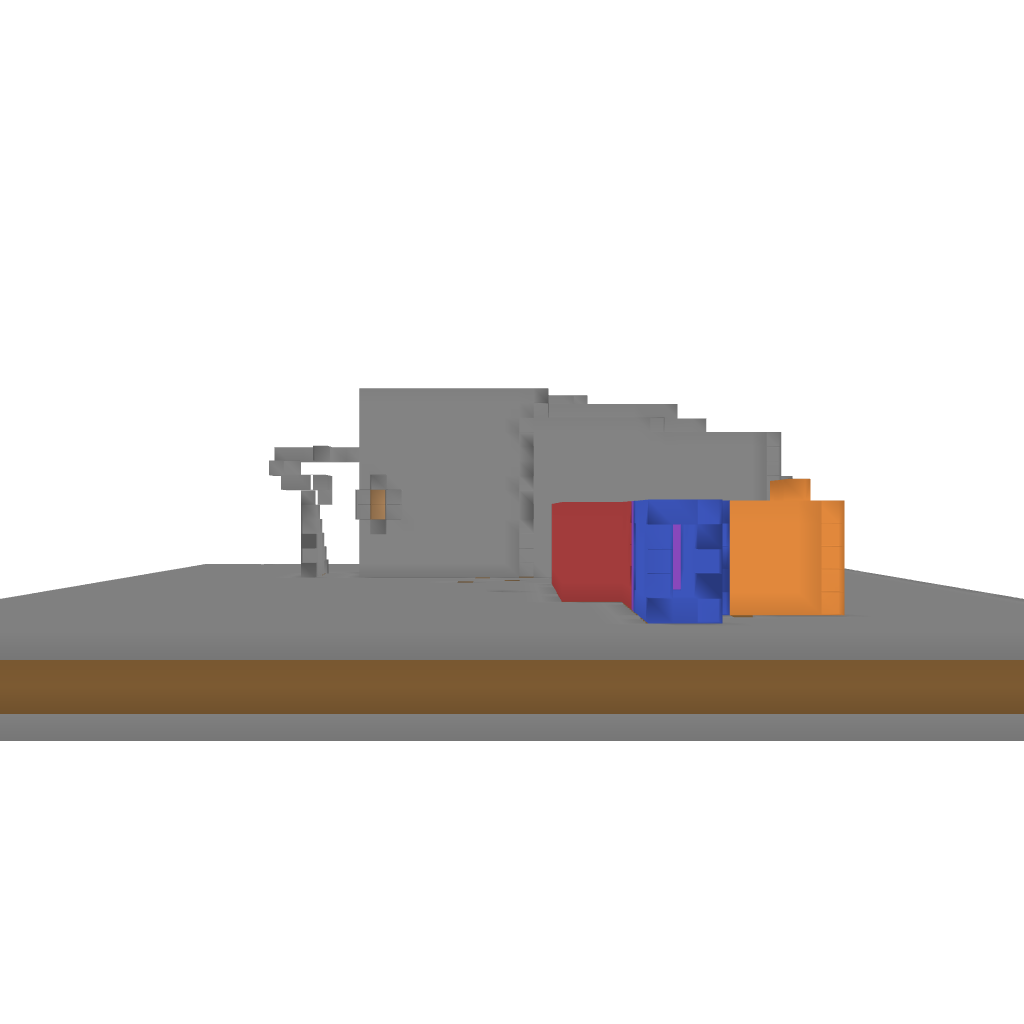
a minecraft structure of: - Part of Mind- Adventure Map 1.7.4 Demo [German] bad low quality